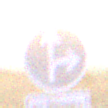
Verkehrszeichen: VorgeschriebeneFahrtrichtungGeradeausOderRechts
Zusatzzeichen unten: SonstigeFahrzeugePersonengruppenFrei2
Umgebung: Outdoor, Nature
Tageszeit: SunriseSunset
Wetter: Clear
Licht: Natural
Jahreszeit: NotSpecified
Kontrast: LowContrast